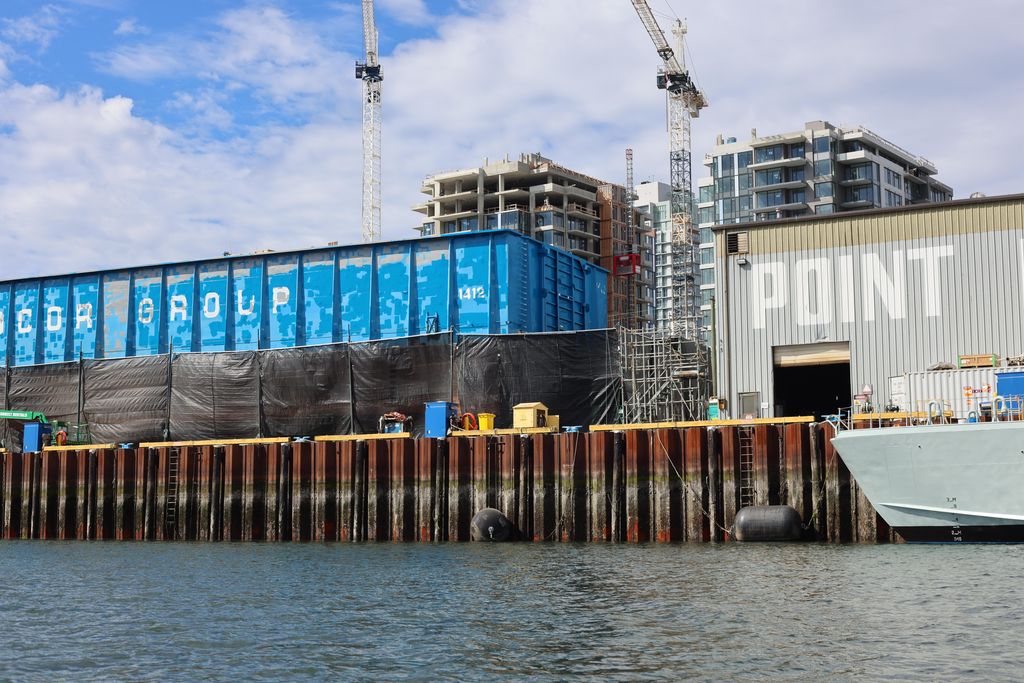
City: victoria